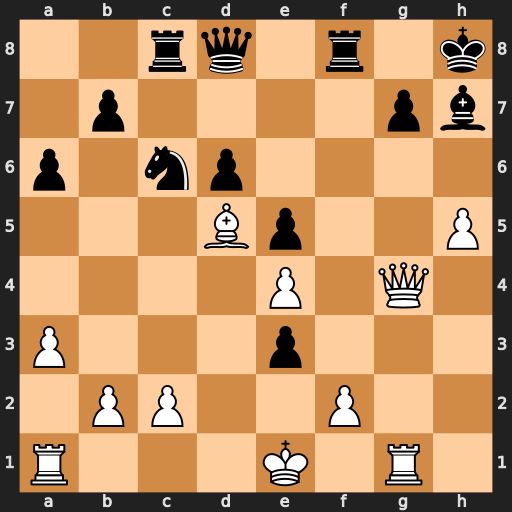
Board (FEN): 2rq1r1k/1p4pb/p1np4/3Bp2P/4P1Q1/P3p3/1PP2P2/R3K1R1
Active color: w
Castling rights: Q
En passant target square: -
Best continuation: Qxg7#